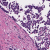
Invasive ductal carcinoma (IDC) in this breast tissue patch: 1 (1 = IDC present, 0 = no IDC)